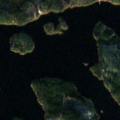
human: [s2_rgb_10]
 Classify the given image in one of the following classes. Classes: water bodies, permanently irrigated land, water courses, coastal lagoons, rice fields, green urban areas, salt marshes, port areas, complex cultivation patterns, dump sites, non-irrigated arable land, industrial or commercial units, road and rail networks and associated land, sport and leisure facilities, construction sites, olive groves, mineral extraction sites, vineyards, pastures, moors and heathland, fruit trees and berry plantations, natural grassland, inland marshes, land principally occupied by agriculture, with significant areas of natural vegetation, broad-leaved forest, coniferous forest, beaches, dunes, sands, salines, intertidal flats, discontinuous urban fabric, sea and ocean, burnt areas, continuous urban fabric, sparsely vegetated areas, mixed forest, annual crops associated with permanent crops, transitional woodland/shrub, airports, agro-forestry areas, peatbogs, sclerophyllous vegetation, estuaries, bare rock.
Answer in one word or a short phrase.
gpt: coniferous forest, mixed forest, water bodies